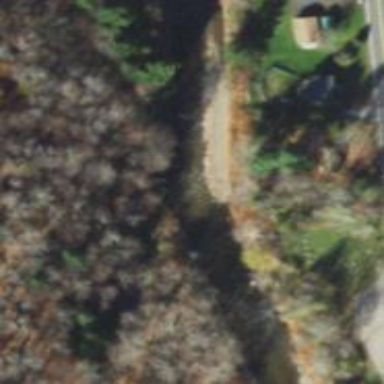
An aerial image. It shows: Bridge supported by abutments.